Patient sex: M
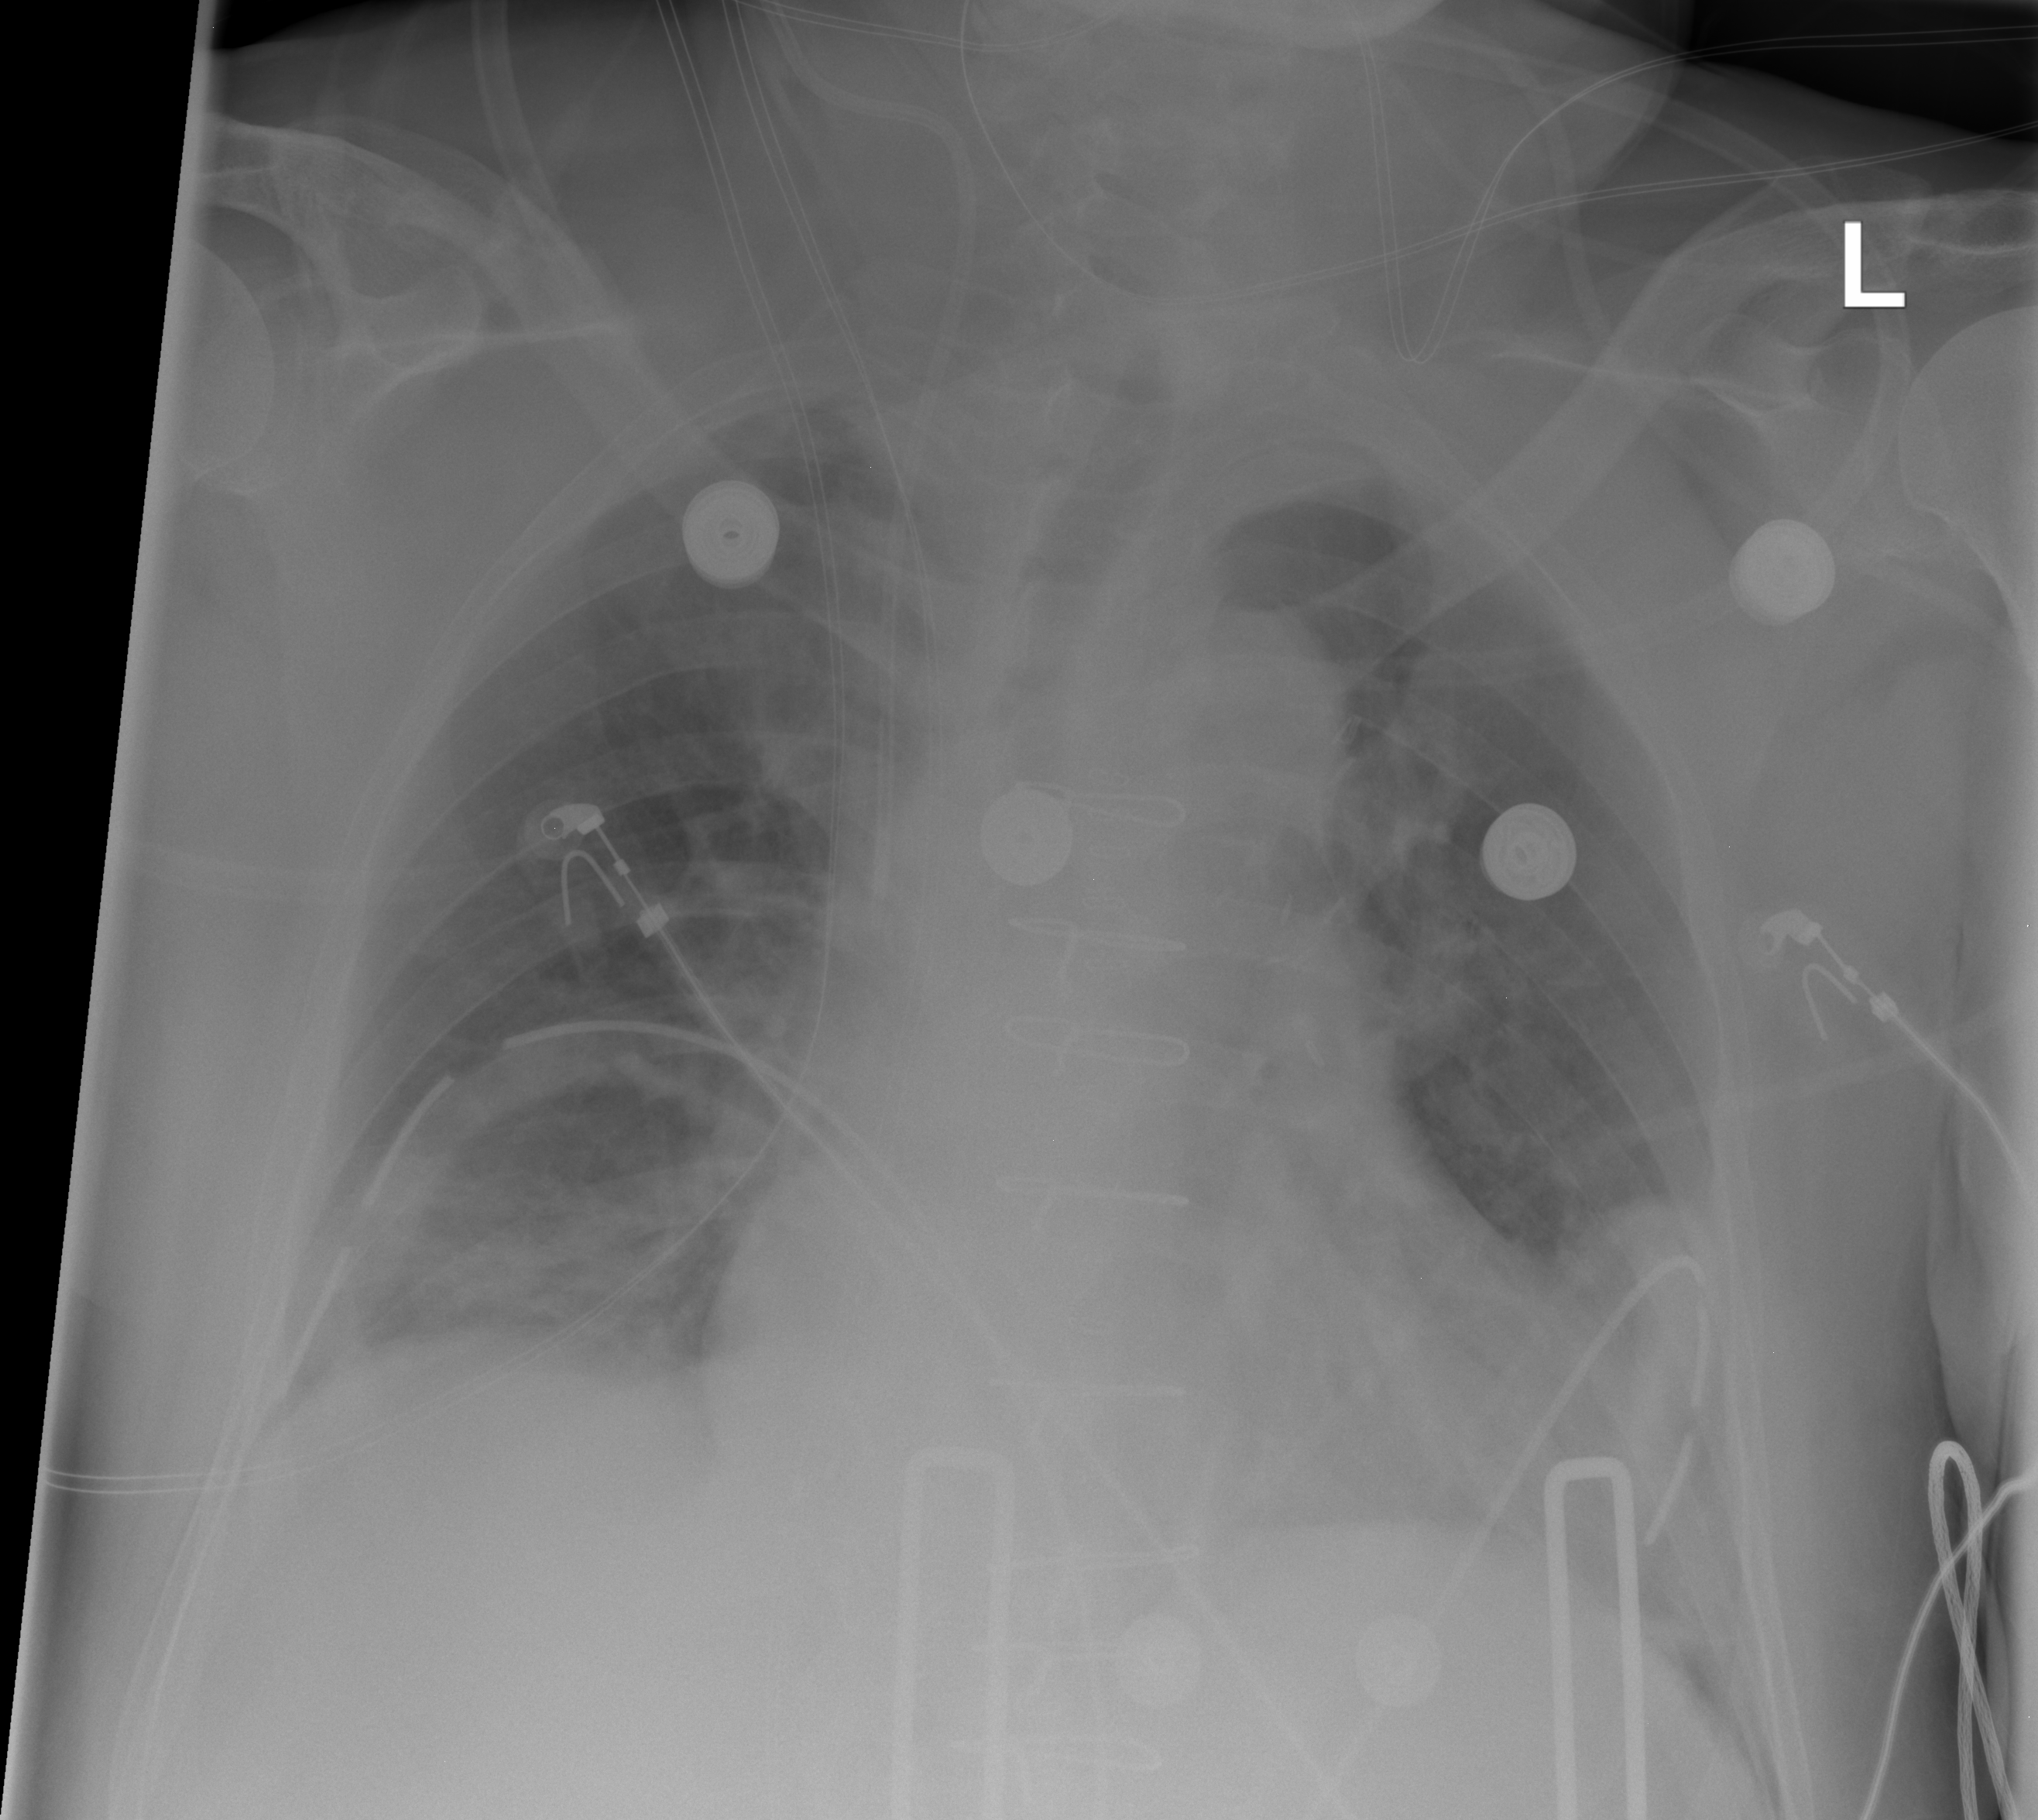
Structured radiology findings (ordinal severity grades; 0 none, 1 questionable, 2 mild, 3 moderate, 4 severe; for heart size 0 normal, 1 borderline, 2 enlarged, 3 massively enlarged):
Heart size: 2
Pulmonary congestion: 2
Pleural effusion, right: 2
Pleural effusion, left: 0
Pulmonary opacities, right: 0
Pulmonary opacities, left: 0
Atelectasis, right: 2
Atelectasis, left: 0